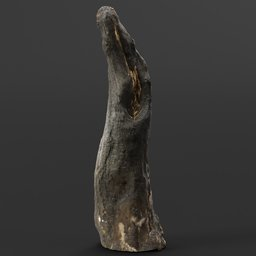
Label: nature